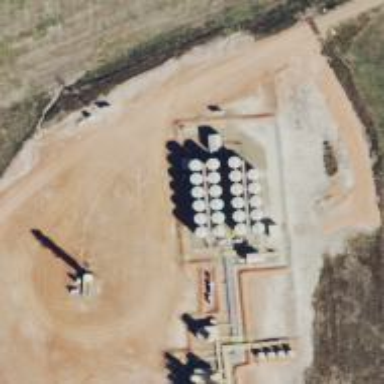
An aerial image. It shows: Storage tank with man-made structure.